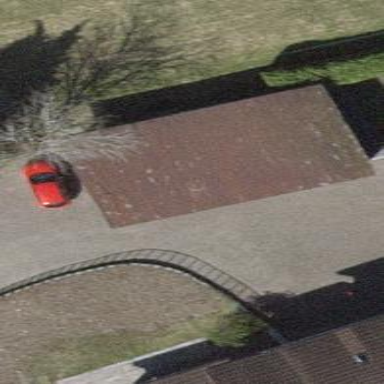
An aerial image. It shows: Group of garages.